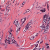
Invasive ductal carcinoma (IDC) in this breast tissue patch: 1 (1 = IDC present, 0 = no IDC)